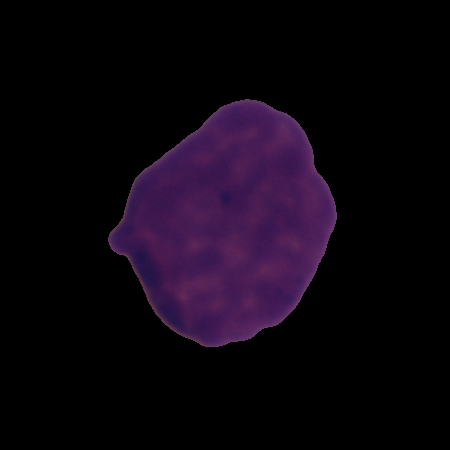
Label: cancer